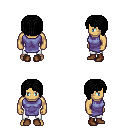
a pixel art fantasy rpg character, male body template, human, tanned skin, chain tabard jacket, white pants, black pageboy hairstyle, brown shoes, four views (front, back, left, right), 2x2 character sprite sheet, small pixel art, hard edges, no anti-aliasing